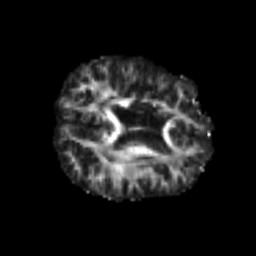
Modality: FA
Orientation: axial
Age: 60
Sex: male
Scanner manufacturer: siemens
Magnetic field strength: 3 T
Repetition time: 4.999 s
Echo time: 0.07946 s